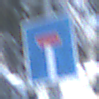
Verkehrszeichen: Sackgasse
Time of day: MorningAfternoon
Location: Outdoor (Nature)
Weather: Clear
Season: Winter
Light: Natural